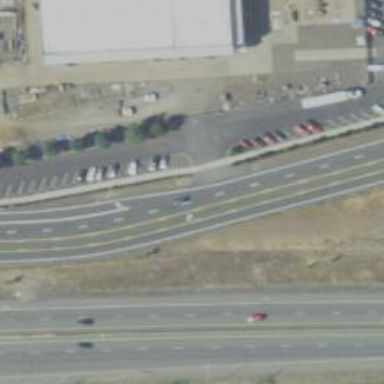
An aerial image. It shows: Tertiary road with asphalt surface and sidewalk on the left.